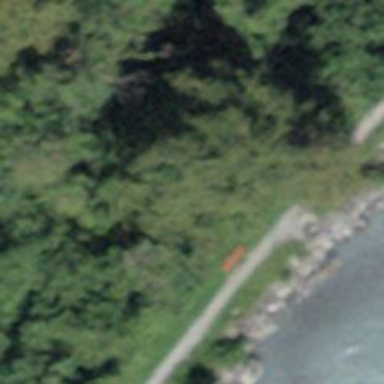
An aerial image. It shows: Bench.